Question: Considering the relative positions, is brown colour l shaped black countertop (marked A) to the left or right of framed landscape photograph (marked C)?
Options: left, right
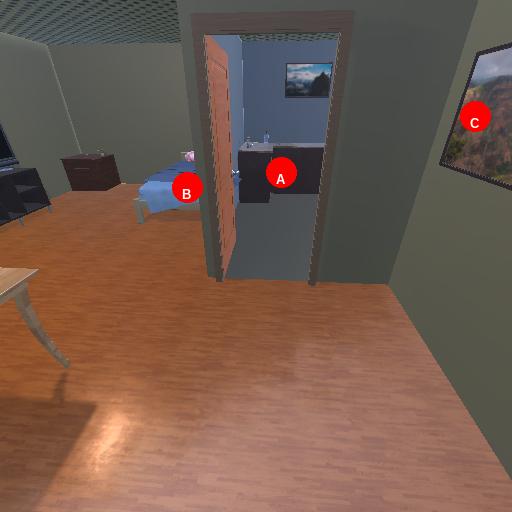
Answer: left